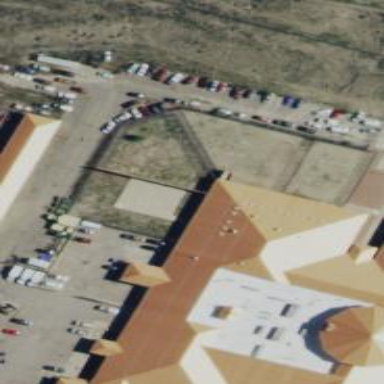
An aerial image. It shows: Prison.